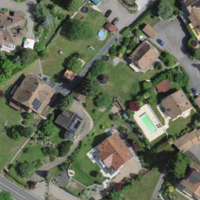
EUNIS habitat code: 55
Species observed at this site:
Prunus lusitanica